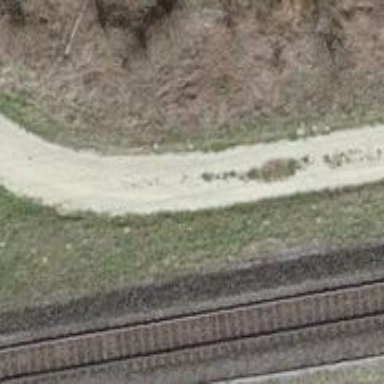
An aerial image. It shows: Track with grade 2 tracktype.